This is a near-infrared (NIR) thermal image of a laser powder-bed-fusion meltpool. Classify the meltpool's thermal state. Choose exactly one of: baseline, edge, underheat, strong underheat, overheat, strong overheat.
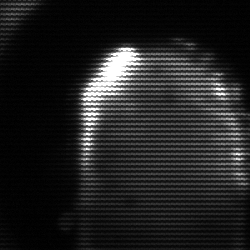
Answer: baseline